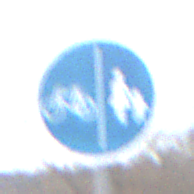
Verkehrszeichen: GetrennterRadUndGehwegRadwegLinks
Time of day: MorningAfternoon
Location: Outdoor (Suburban)
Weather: Overcast
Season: NotSpecified
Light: Natural